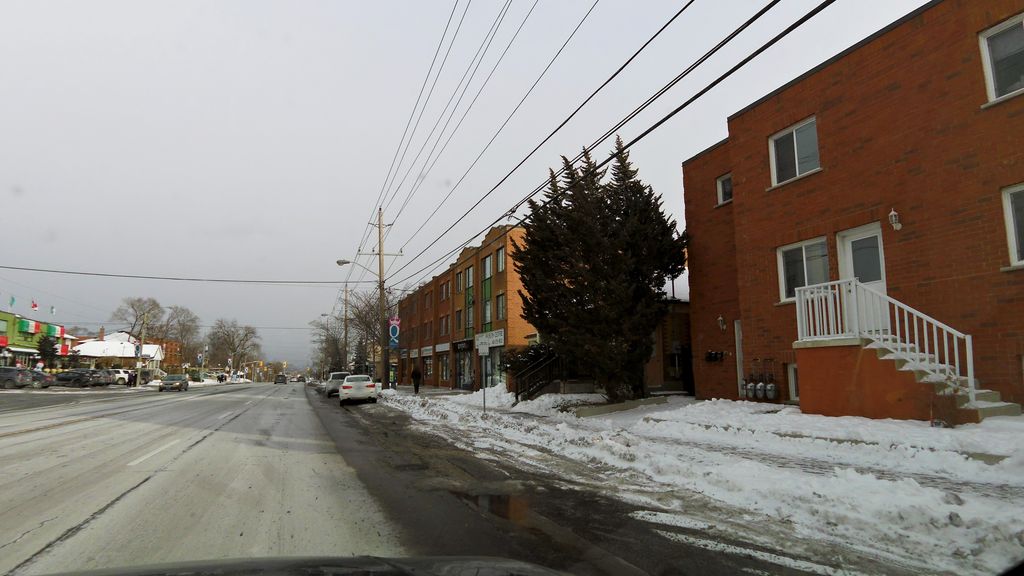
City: toronto